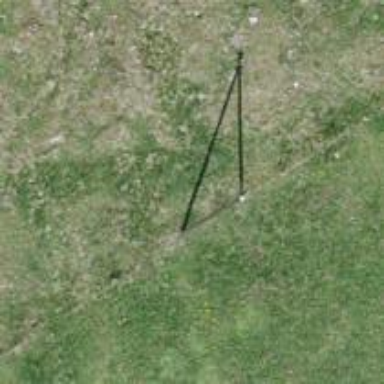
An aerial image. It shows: Power pole.